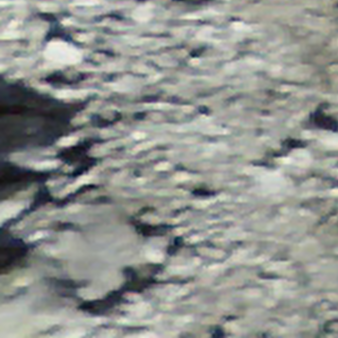
Label: other